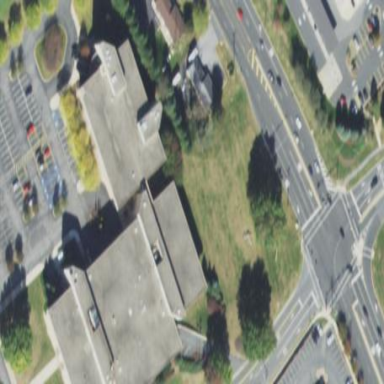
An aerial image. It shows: Hospital building.